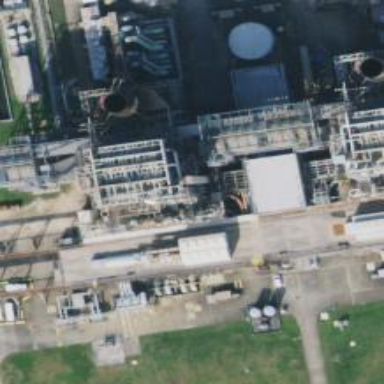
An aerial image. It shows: Gas-powered generator.